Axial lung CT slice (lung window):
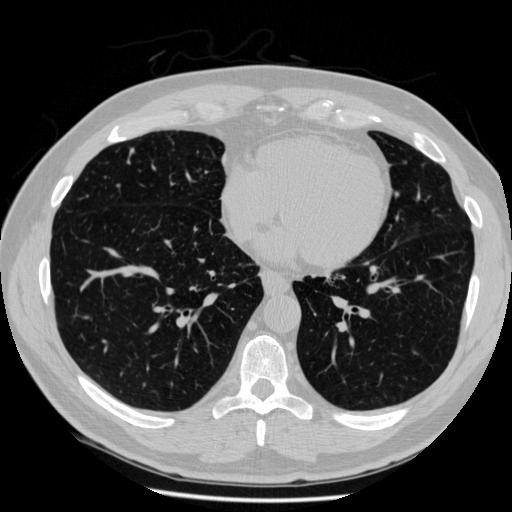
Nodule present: no